Aerial crown-view tile of a tropical tree (Barro Colorado Island, Panama), acquired 20250512:
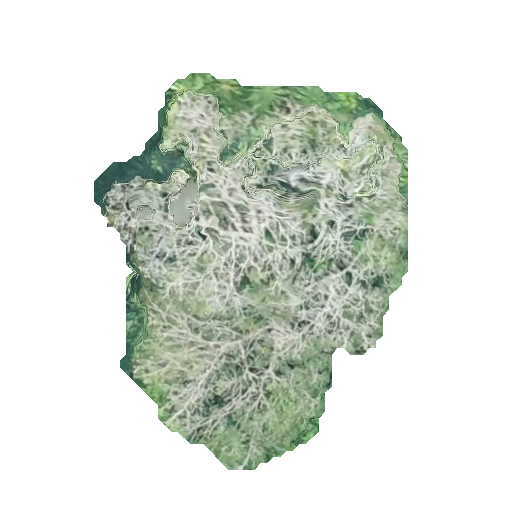
Species: Tabebuia rosea
GBIF accepted scientific name: Tabebuia rosea
Crown area: 128.85 m²